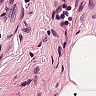
Metastatic tissue present: no